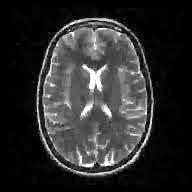
Label: notumor